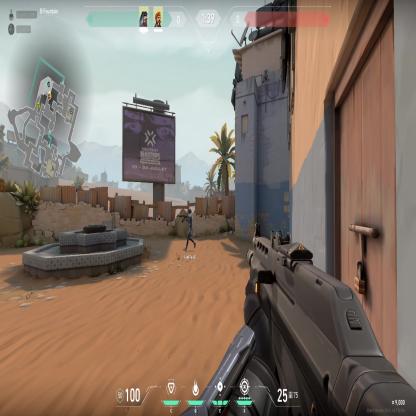
Label: teammate